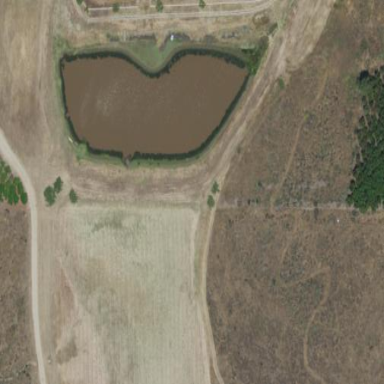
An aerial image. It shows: Vernal pool in wetland area.